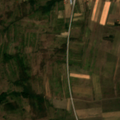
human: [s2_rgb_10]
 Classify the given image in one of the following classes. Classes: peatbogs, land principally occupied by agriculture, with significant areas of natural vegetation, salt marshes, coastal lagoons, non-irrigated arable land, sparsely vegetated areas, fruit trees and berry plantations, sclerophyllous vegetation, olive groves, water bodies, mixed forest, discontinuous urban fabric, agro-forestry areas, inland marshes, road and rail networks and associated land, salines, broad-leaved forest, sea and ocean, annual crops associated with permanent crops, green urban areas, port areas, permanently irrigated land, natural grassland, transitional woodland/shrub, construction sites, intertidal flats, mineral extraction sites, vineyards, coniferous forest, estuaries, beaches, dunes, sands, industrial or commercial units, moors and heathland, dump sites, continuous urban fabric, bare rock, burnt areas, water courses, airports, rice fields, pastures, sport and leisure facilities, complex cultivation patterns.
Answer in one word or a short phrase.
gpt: non-irrigated arable land, complex cultivation patterns, land principally occupied by agriculture, with significant areas of natural vegetation